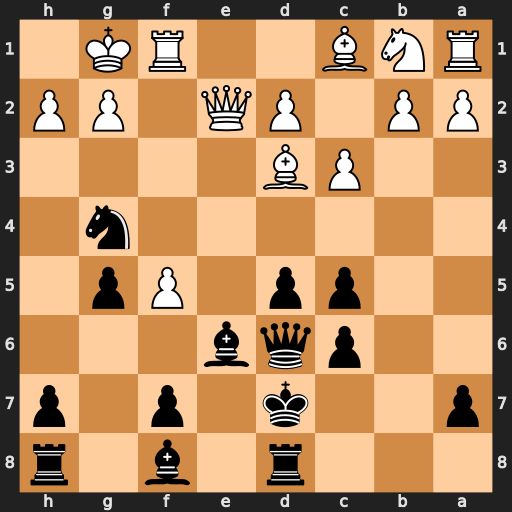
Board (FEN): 3r1b1r/p2k1p1p/2pqb3/2pp1Pp1/6n1/2PB4/PP1PQ1PP/RNB2RK1
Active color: b
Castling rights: -
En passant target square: -
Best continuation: Qxh2#